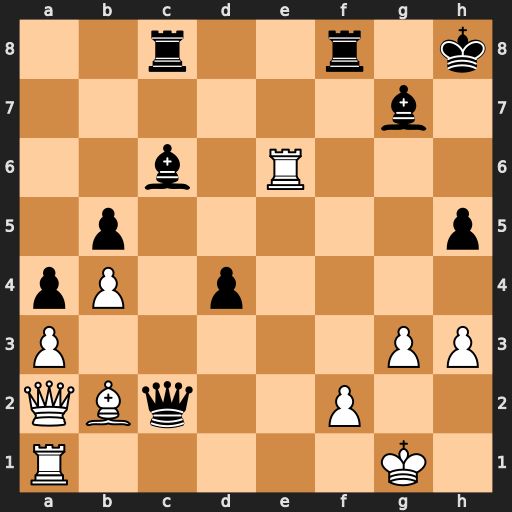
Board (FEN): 2r2r1k/6b1/2b1R3/1p5p/pP1p4/P5PP/QBq2P2/R5K1
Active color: w
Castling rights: -
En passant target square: -
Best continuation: Rh6+ Qh7 Rxh7+